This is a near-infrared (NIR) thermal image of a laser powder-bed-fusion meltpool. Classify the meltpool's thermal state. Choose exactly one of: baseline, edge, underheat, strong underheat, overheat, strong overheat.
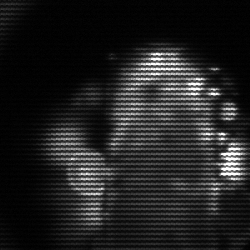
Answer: strong underheat